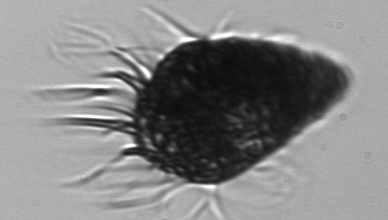
Label: Laboea_strobila